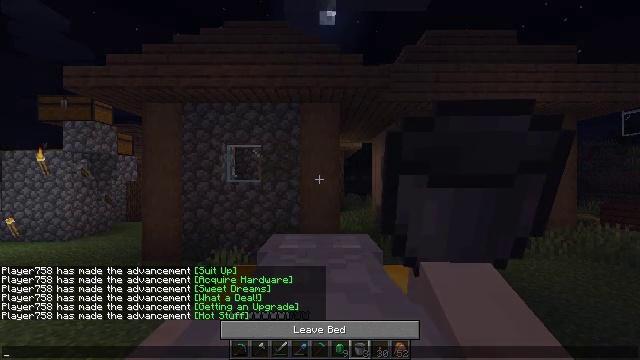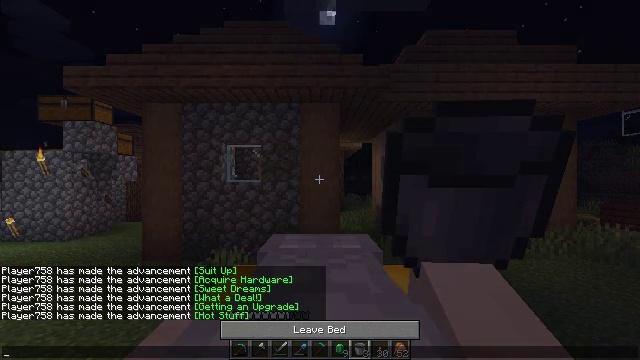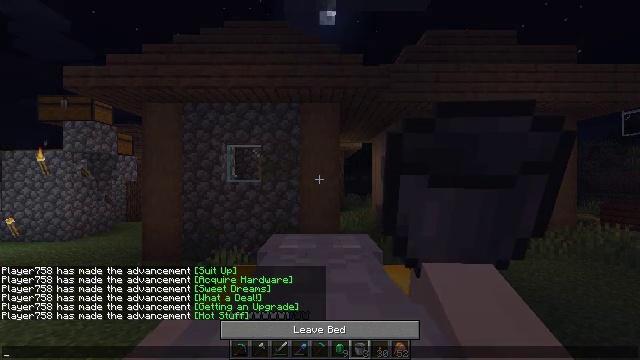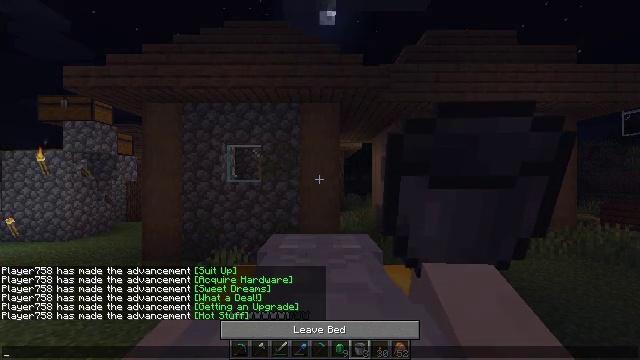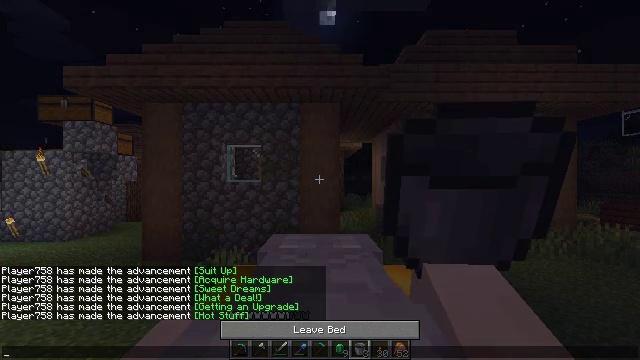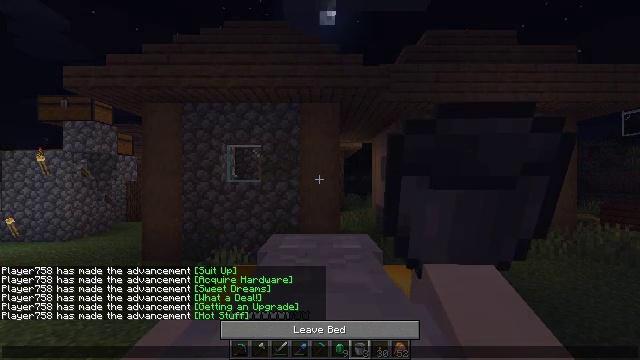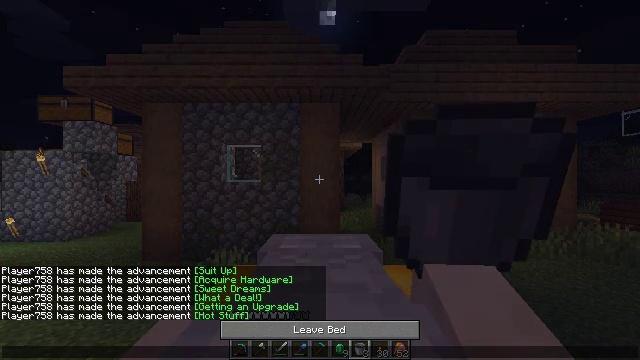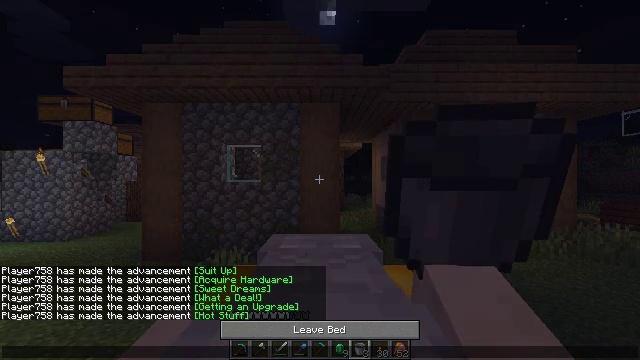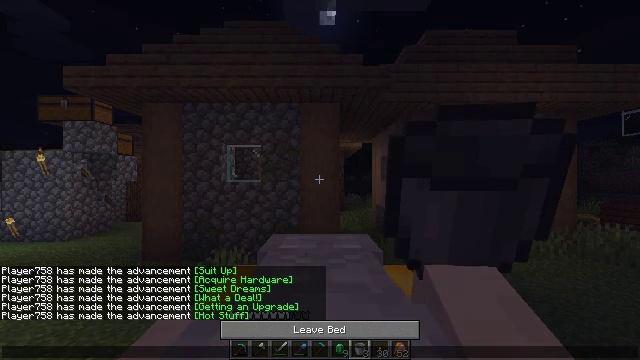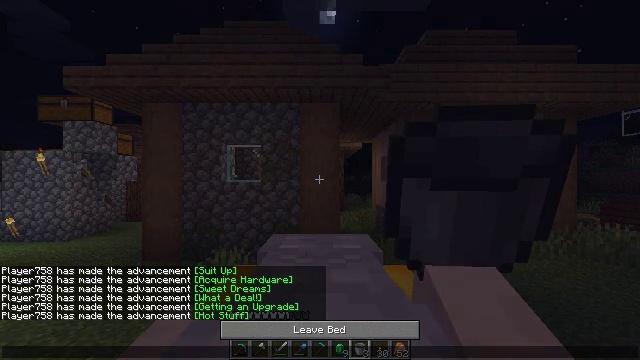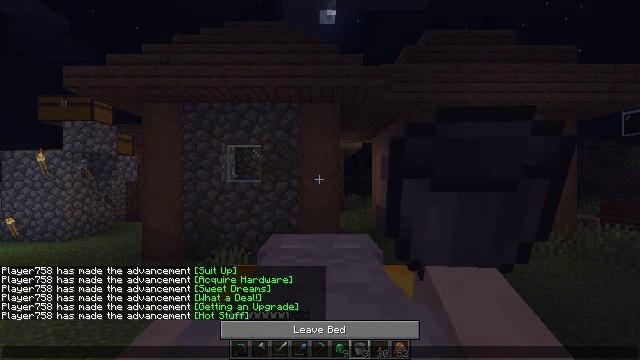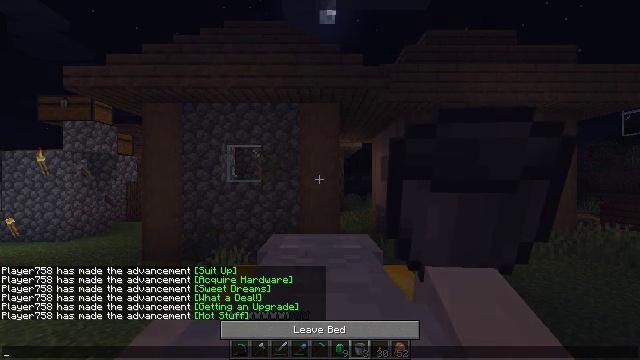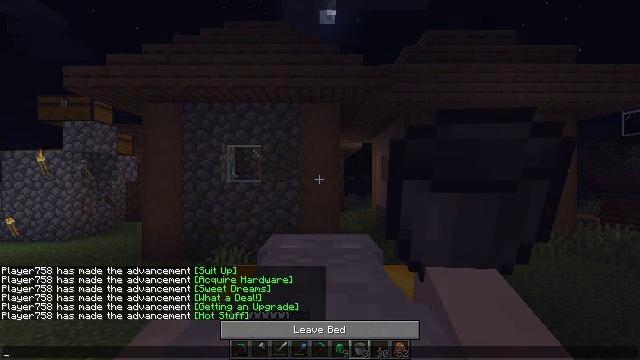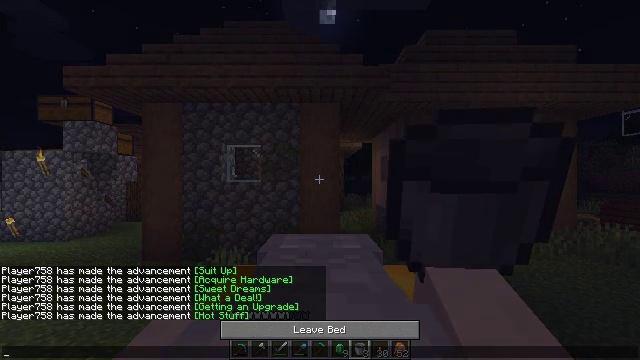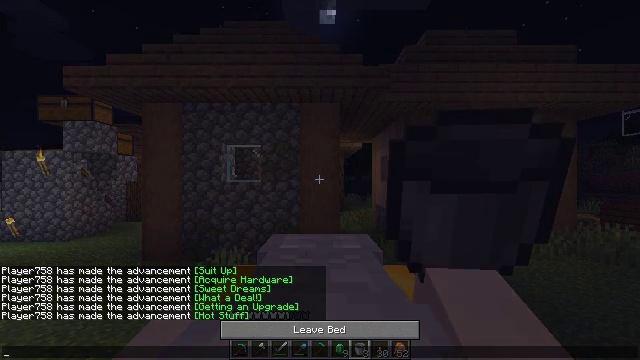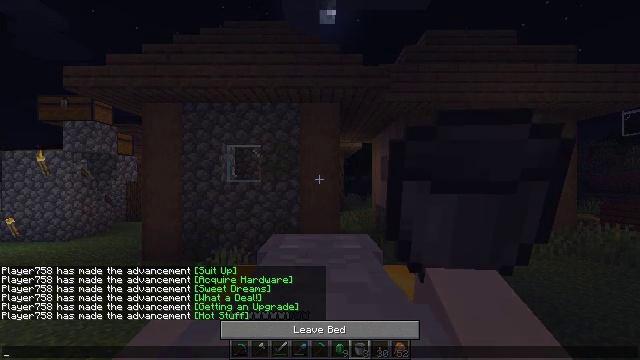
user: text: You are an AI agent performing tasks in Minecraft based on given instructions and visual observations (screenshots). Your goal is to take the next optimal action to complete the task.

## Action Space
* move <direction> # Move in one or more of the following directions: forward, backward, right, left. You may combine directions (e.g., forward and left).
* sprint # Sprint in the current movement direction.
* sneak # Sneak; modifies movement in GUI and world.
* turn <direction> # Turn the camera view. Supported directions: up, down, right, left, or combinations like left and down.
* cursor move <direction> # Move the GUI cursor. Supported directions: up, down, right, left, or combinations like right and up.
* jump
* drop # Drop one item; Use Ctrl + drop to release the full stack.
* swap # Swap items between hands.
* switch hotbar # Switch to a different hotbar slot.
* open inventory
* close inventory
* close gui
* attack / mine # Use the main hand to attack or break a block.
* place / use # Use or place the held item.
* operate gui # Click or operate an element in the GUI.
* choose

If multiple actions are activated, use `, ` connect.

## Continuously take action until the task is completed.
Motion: motion action
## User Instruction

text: Use gold ingot to craft a gold nugget.
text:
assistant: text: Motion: no_op
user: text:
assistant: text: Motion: no_op
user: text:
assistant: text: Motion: no_op
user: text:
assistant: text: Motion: no_op
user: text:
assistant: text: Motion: no_op
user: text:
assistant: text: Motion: no_op
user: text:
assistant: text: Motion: no_op
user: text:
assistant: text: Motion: no_op
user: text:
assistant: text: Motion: no_op
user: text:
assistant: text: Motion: no_op
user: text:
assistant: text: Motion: no_op
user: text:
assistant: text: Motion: no_op
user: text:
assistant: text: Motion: no_op
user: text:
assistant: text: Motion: no_op
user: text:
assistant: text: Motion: no_op
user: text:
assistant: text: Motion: no_op
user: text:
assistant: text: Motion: no_op
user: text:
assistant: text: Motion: no_op
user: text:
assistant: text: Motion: no_op
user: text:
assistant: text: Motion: no_op
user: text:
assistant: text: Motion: no_op
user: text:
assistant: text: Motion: no_op
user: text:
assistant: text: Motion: no_op
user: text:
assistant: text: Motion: no_op
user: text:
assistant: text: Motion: no_op
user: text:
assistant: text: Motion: no_op
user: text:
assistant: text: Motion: no_op
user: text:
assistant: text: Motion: no_op
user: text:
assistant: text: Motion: no_op
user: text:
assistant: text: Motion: no_op